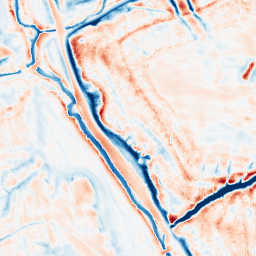
Category: edge_preserving
Decomposition family: bilateral
Decomposition parameters: d: 21
sigma_color: 150
sigma_space: 150
Upsampling method: fft_zeropad
Upsampling parameters: scale: 8
Upsampling scale: 8